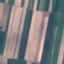
Label: AnnualCrop